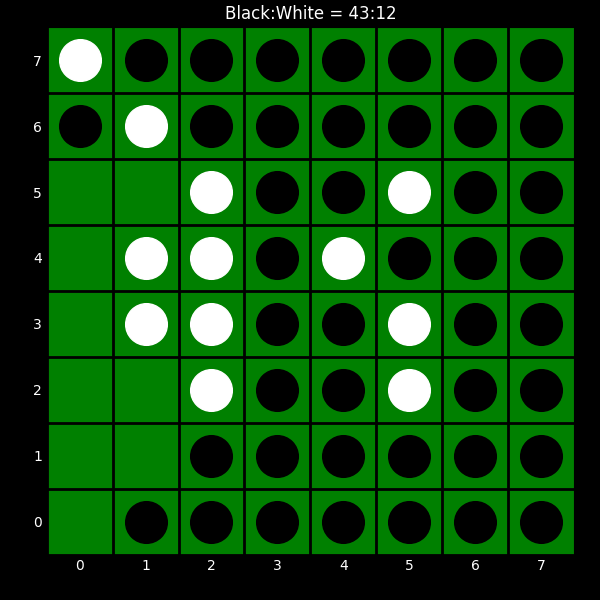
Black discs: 43
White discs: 12